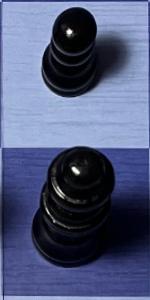
Label: Queen_Black